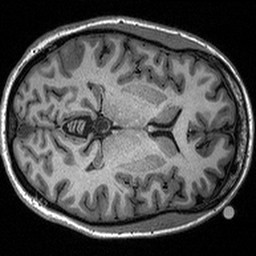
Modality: T1w
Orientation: axial
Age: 31
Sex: female